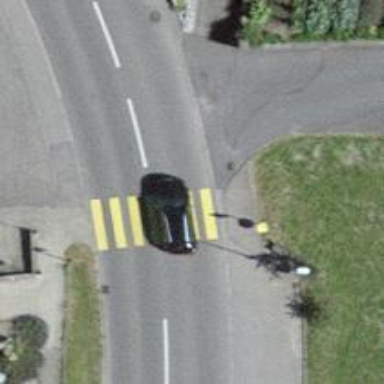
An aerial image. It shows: Uncontrolled zebra crossing with notable zebra markings.